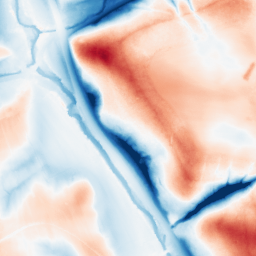
Category: classical
Decomposition family: gaussian
Decomposition parameters: sigma: 20
Upsampling method: quintic
Upsampling parameters: scale: 2
Upsampling scale: 2